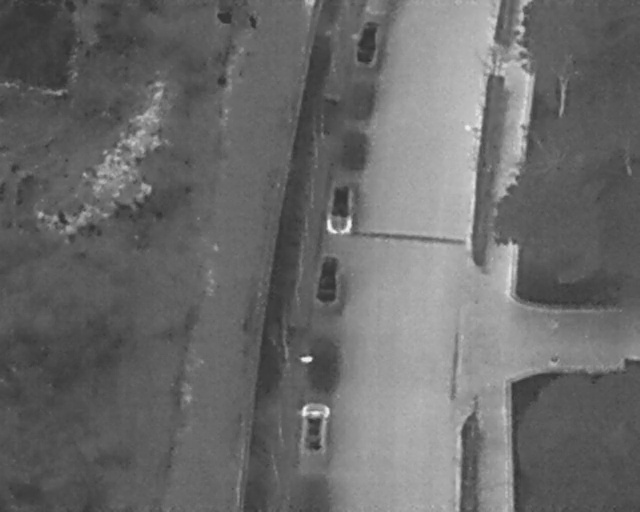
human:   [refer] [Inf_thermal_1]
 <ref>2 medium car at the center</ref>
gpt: <box>[[49, 38, 56, 43, 3], [47, 52, 55, 56, 4]]</box>